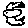
Label: bird